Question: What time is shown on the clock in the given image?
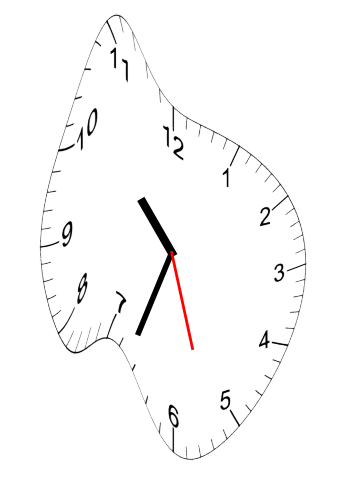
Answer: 10:33:27